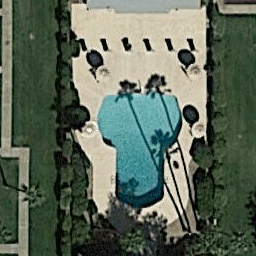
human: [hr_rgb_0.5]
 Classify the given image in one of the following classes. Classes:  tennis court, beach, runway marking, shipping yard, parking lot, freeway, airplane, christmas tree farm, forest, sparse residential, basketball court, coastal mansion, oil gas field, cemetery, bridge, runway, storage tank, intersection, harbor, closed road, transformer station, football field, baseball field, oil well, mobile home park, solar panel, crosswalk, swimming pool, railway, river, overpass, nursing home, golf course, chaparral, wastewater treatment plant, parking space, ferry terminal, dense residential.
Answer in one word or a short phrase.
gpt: swimming pool